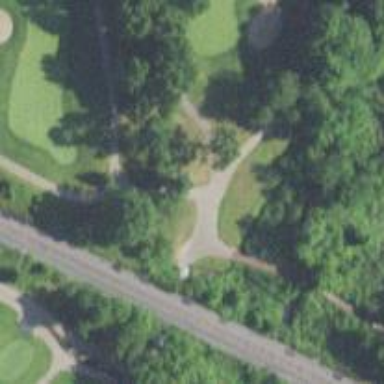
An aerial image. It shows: Pathway for golfing.